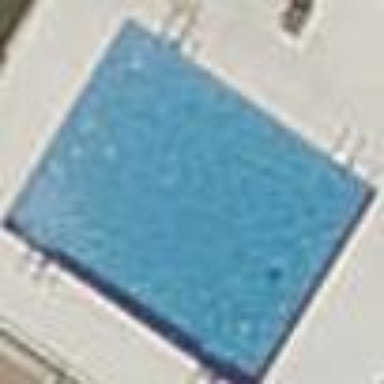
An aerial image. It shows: Swimming pool located in leisure land.